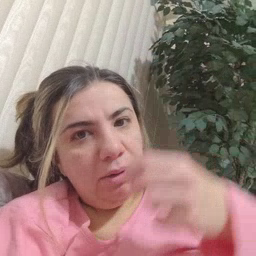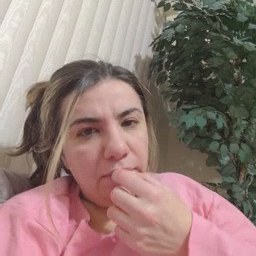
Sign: high